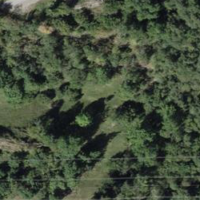
EUNIS habitat code: 41
Species observed at this site:
Euphorbia cyparissias
Silene dioica